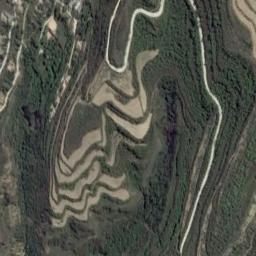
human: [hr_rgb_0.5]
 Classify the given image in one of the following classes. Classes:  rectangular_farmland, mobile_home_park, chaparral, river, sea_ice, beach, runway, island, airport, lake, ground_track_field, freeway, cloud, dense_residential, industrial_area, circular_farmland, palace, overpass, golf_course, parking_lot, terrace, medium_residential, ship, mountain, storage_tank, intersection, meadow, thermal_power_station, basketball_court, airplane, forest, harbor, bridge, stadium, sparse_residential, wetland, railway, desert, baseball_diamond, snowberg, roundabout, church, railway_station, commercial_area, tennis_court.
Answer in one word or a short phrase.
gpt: terrace